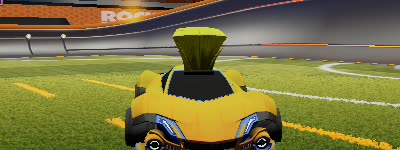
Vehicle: werewolf